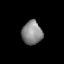
Tissue: lung
Cell type: Others
Senescence score: 0.2207
Nuclear area (px): 472
Mean DAPI intensity: 135.034